Question: I need to make buttons and links of specific class to look and to be positioned the same way. I tried this (simplified):
'''
<html>
<head>
<title>My site</title>
<style>
.my-class {
display: inline-block;
background-color: #cccccc;
width: 18px;
height: 18px;
cursor:pointer;
box-sizing: border-box;
border: 1px solid #888888;
}
</style>
</head>
<body>
<a href="#" class="my-class" title="My link"></a>
<button class="my-class" type="submit" title="My button"></button>
</body>
</html>
'''
But the link is positioned a bit higher than the button:

Is there a cross-browser css-only solution (no javascript) that allows to position them on the same level?
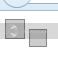
Answer: Add this to your css:
'''
vertical-align: middle;
'''
like you can see here: <URL>
Or you can set display to block and float to left:
'''
display: block;
float: left;
'''